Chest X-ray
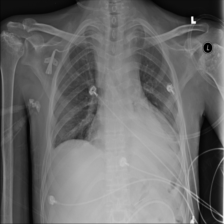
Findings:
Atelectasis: negative
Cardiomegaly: negative
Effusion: negative
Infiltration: negative
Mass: negative
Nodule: negative
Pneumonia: negative
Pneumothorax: negative
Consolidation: positive
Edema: negative
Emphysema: negative
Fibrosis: negative
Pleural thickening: negative
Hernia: negative